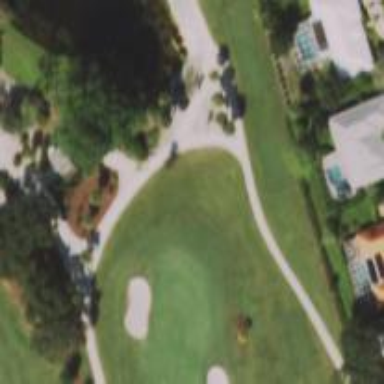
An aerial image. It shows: Path for both roads and golfers.